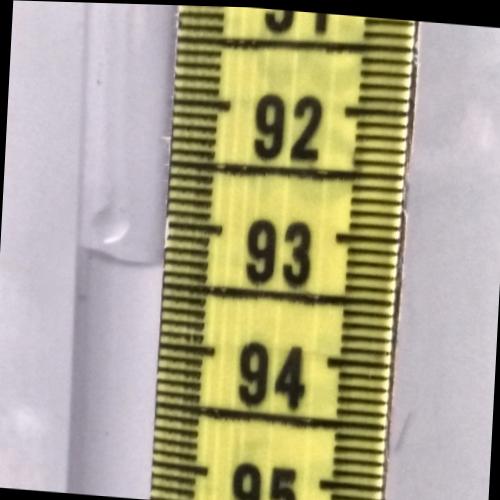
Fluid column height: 93.3 cm